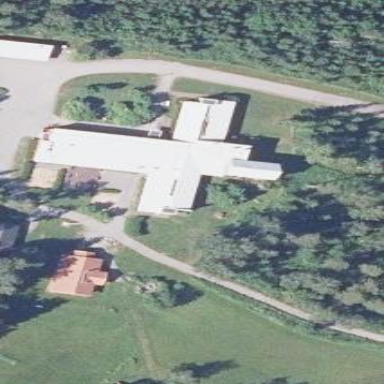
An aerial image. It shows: Building.